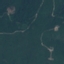
Land use / land cover class: Forest